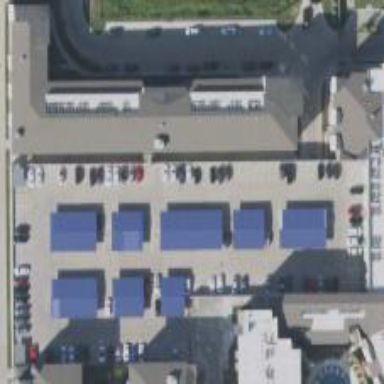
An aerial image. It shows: Parking area with parking building nearby.